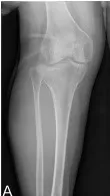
(A, B) Preoperative positive and lateral x-rays of the knee joint.
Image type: radiology (x_ray)